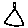
Label: triangle